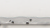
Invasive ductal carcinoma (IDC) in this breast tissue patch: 0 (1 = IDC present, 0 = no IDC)